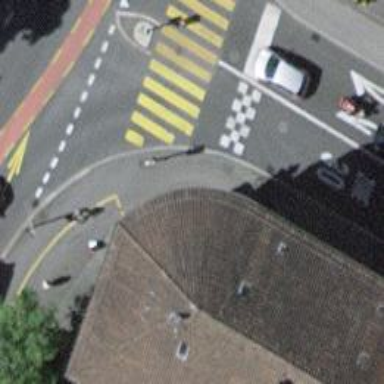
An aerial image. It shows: Kerb serving as barrier.